Question: i am working on a project where i need to add pins on image view as shown in below image.
how could we do this.

i successfully created a zoomable image view using
'''
class TouchImageView extends ImageView {
Matrix matrix = new Matrix();
// We can be in one of these 3 states
static final int NONE = 0;
static final int DRAG = 1;
static final int ZOOM = 2;
int mode = NONE;
// Remember some things for zooming
PointF last = new PointF();
PointF start = new PointF();
float minScale = 1f;
float maxScale = 3f;
float[] m;
float redundantXSpace, redundantYSpace;
float width, height;
static final int CLICK = 3;
float saveScale = 1f;
float right, bottom, origWidth, origHeight, bmWidth, bmHeight;
ScaleGestureDetector mScaleDetector;
Context context;
@Override
protected void onDraw(Canvas canvas) {
super.onDraw(canvas);
}
public TouchImageView(Context context) {
super(context);
super.setClickable(true);
this.context = context;
mScaleDetector = new ScaleGestureDetector(context, new ScaleListener());
matrix.setTranslate(1f, 1f);
m = new float[9];
setImageMatrix(matrix);
setScaleType(ScaleType.MATRIX);
setOnTouchListener(new OnTouchListener() {
@Override
public boolean onTouch(View v, MotionEvent event) {
mScaleDetector.onTouchEvent(event);
Log.e("Deepak", "X" + event.getRawX());
Log.e("Deepak", "Y" + event.getRawY());
matrix.getValues(m);
float x = m[Matrix.MTRANS_X];
float y = m[Matrix.MTRANS_Y];
PointF curr = new PointF(event.getX(), event.getY());
switch (event.getAction()) {
case MotionEvent.ACTION_DOWN:
last.set(event.getX(), event.getY());
start.set(last);
mode = DRAG;
break;
case MotionEvent.ACTION_MOVE:
if (mode == DRAG) {
float deltaX = curr.x - last.x;
float deltaY = curr.y - last.y;
float scaleWidth = Math.round(origWidth * saveScale);
float scaleHeight = Math.round(origHeight * saveScale);
if (scaleWidth < width) {
deltaX = 0;
if (y + deltaY > 0)
deltaY = -y;
else if (y + deltaY < -bottom)
deltaY = -(y + bottom);
} else if (scaleHeight < height) {
deltaY = 0;
if (x + deltaX > 0)
deltaX = -x;
else if (x + deltaX < -right)
deltaX = -(x + right);
} else {
if (x + deltaX > 0)
deltaX = -x;
else if (x + deltaX < -right)
deltaX = -(x + right);
if (y + deltaY > 0)
deltaY = -y;
else if (y + deltaY < -bottom)
deltaY = -(y + bottom);
}
matrix.postTranslate(deltaX, deltaY);
last.set(curr.x, curr.y);
}
break;
case MotionEvent.ACTION_UP:
mode = NONE;
int xDiff = (int) Math.abs(curr.x - start.x);
int yDiff = (int) Math.abs(curr.y - start.y);
if (xDiff < CLICK && yDiff < CLICK)
performClick();
break;
case MotionEvent.ACTION_POINTER_UP:
mode = NONE;
break;
}
setImageMatrix(matrix);
invalidate();
return true; // indicate event was handled
}
});
}
@Override
public void setImageBitmap(Bitmap bm) {
super.setImageBitmap(bm);
bmWidth = bm.getWidth();
bmHeight = bm.getHeight();
}
public void setMaxZoom(float x)
{
maxScale = x;
}
private class ScaleListener extends ScaleGestureDetector.SimpleOnScaleGestureListener {
@Override
public boolean onScaleBegin(ScaleGestureDetector detector) {
mode = ZOOM;
return true;
}
@Override
public boolean onScale(ScaleGestureDetector detector) {
float mScaleFactor = (float)Math.min(Math.max(.95f, detector.getScaleFactor()), 1.05);
float origScale = saveScale;
saveScale *= mScaleFactor;
if (saveScale > maxScale) {
saveScale = maxScale;
mScaleFactor = maxScale / origScale;
} else if (saveScale < minScale) {
saveScale = minScale;
mScaleFactor = minScale / origScale;
}
right = width * saveScale - width - (2 * redundantXSpace * saveScale);
bottom = height * saveScale - height - (2 * redundantYSpace * saveScale);
if (origWidth * saveScale <= width || origHeight * saveScale <= height) {
matrix.postScale(mScaleFactor, mScaleFactor, width / 2, height / 2);
if (mScaleFactor < 1) {
matrix.getValues(m);
float x = m[Matrix.MTRANS_X];
float y = m[Matrix.MTRANS_Y];
if (mScaleFactor < 1) {
if (Math.round(origWidth * saveScale) < width) {
if (y < -bottom)
matrix.postTranslate(0, -(y + bottom));
else if (y > 0)
matrix.postTranslate(0, -y);
} else {
if (x < -right)
matrix.postTranslate(-(x + right), 0);
else if (x > 0)
matrix.postTranslate(-x, 0);
}
}
}
} else {
matrix.postScale(mScaleFactor, mScaleFactor, detector.getFocusX(), detector.getFocusY());
matrix.getValues(m);
float x = m[Matrix.MTRANS_X];
float y = m[Matrix.MTRANS_Y];
if (mScaleFactor < 1) {
if (x < -right)
matrix.postTranslate(-(x + right), 0);
else if (x > 0)
matrix.postTranslate(-x, 0);
if (y < -bottom)
matrix.postTranslate(0, -(y + bottom));
else if (y > 0)
matrix.postTranslate(0, -y);
}
}
return true;
}
}
@Override
protected void onMeasure (int widthMeasureSpec, int heightMeasureSpec)
{
super.onMeasure(widthMeasureSpec, heightMeasureSpec);
width = MeasureSpec.getSize(widthMeasureSpec);
height = MeasureSpec.getSize(heightMeasureSpec);
//Fit to screen.
float scale;
float scaleX = (float)width / (float)bmWidth;
float scaleY = (float)height / (float)bmHeight;
scale = Math.min(scaleX, scaleY);
matrix.setScale(scale, scale);
setImageMatrix(matrix);
saveScale = 1f;
// Center the image
redundantYSpace = (float)height - (scale * (float)bmHeight) ;
redundantXSpace = (float)width - (scale * (float)bmWidth);
redundantYSpace /= (float)2;
redundantXSpace /= (float)2;
matrix.postTranslate(redundantXSpace, redundantYSpace);
origWidth = width - 2 * redundantXSpace;
origHeight = height - 2 * redundantYSpace;
right = width * saveScale - width - (2 * redundantXSpace * saveScale);
bottom = height * saveScale - height - (2 * redundantYSpace * saveScale);
setImageMatrix(matrix);
}
}
'''
now i need to add markers on it.
any help for it.
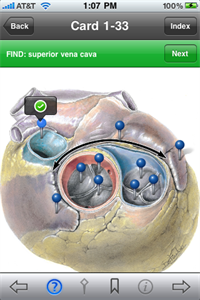
Answer: i found my answer here <URL>
An implementation of an HTML map like element in an Android View:
- - - - - - -